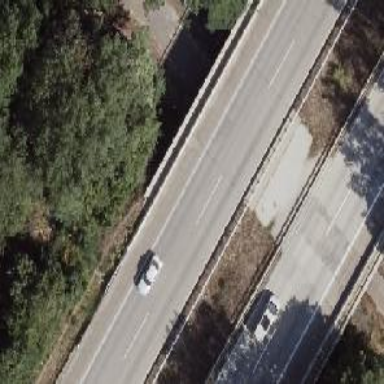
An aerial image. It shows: Motorway bridge.